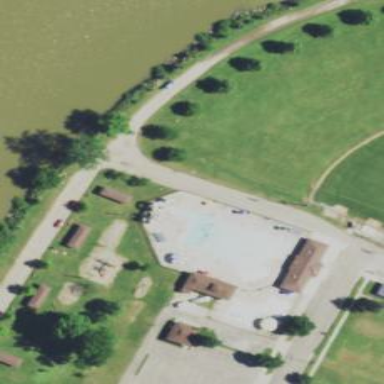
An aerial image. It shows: Sports centre dedicated to swimming activities.